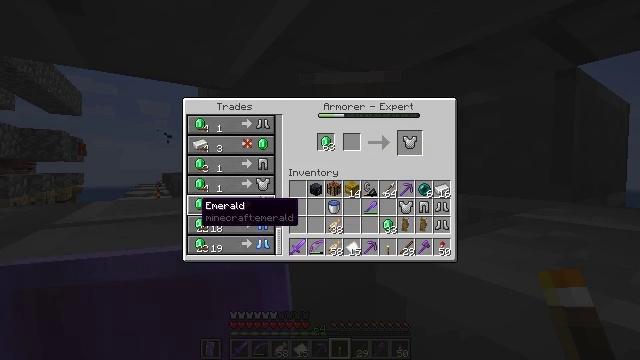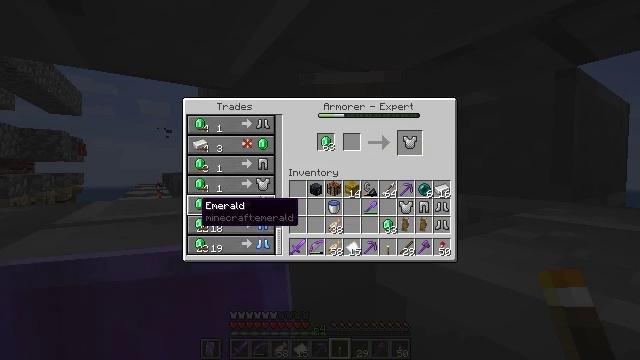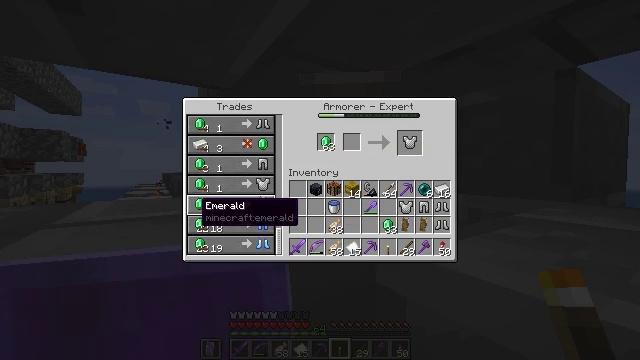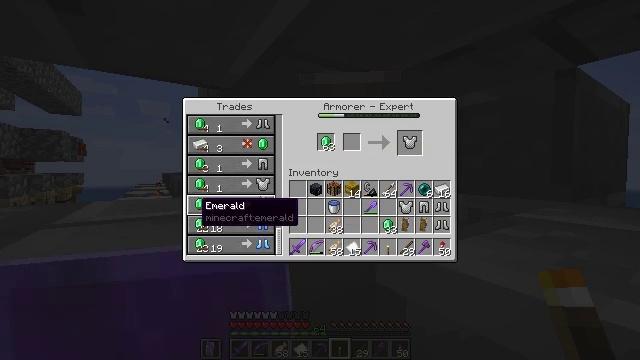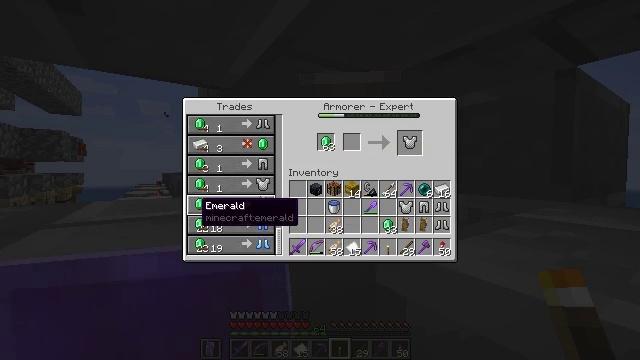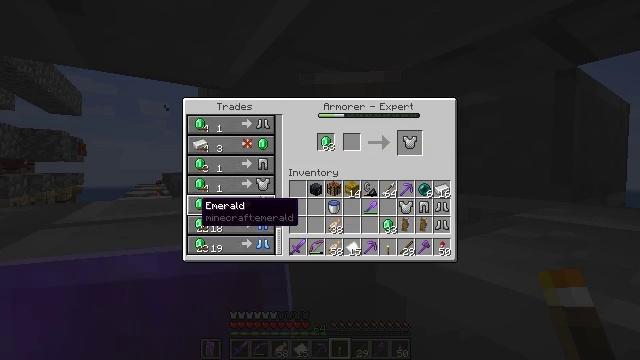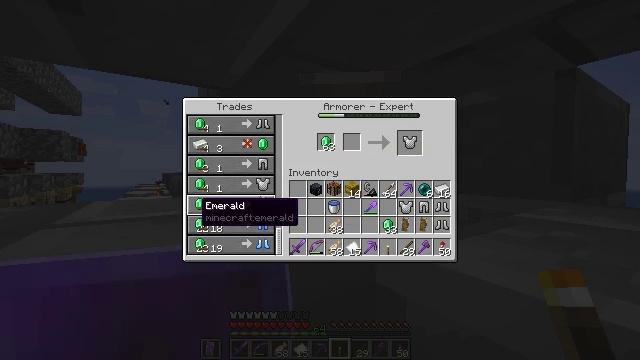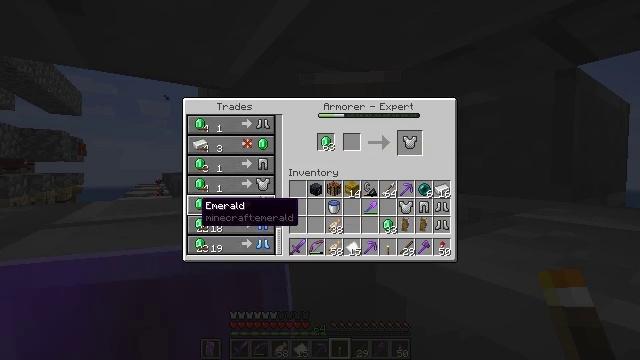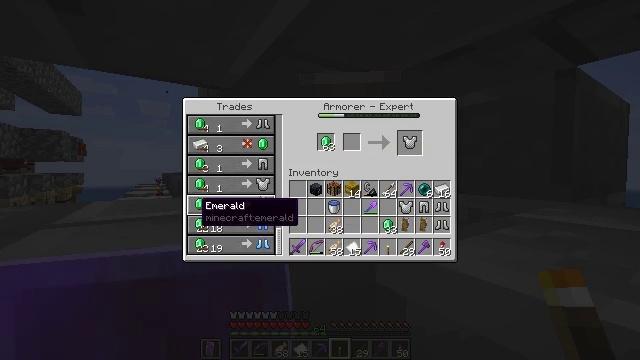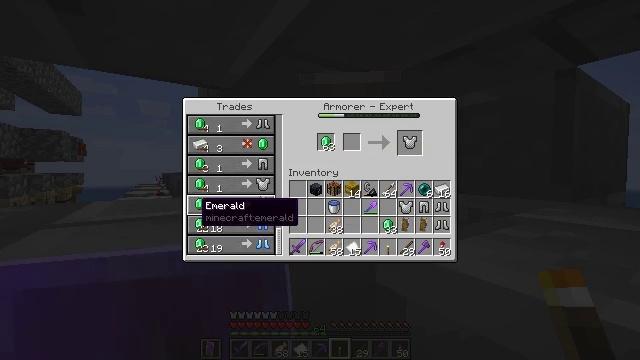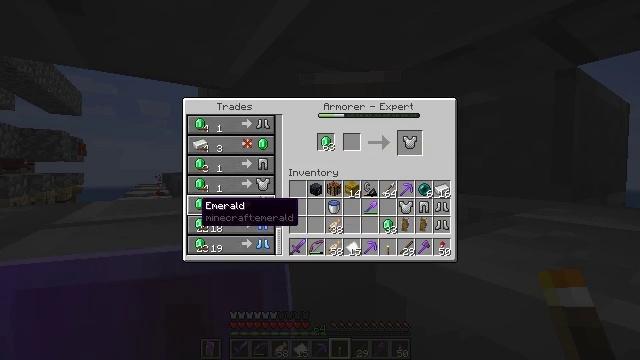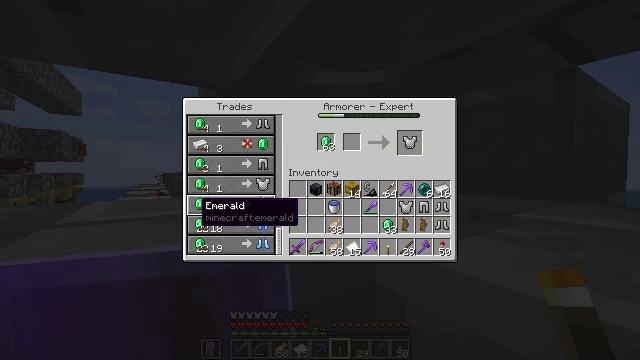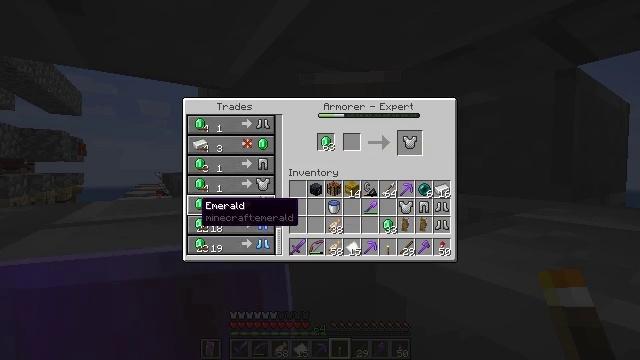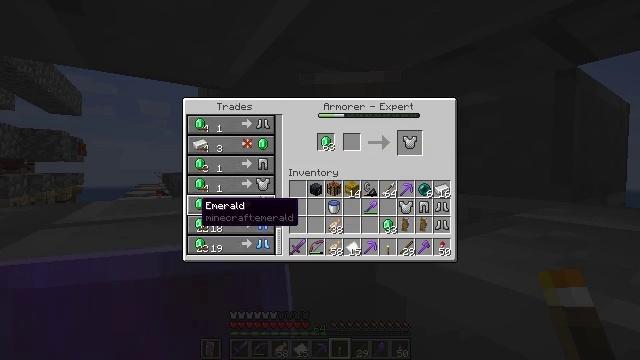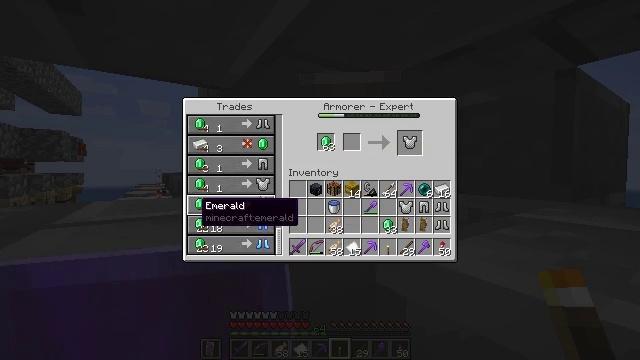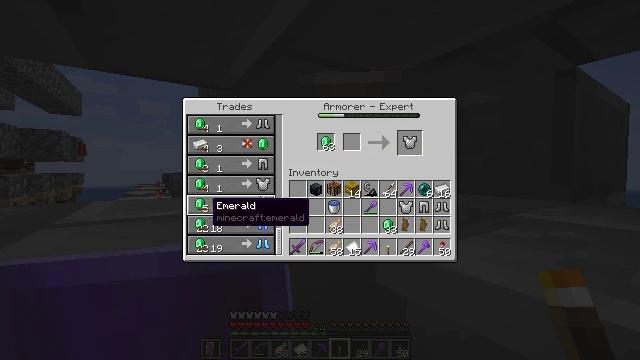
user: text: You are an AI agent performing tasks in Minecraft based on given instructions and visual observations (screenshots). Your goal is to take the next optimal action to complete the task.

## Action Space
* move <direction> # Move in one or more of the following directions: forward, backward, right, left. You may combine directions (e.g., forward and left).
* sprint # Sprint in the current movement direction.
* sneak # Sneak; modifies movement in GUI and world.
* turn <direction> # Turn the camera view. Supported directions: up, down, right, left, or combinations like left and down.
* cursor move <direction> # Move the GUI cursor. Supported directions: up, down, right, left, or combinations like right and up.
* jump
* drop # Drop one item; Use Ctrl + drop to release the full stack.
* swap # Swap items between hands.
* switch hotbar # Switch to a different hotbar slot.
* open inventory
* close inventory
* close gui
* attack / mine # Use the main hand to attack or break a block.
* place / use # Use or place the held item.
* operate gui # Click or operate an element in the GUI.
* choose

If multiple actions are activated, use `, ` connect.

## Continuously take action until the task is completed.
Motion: motion action
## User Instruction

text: Make a chainmail chestplate using the appropriate recipe.
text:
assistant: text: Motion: no_op
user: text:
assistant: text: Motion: no_op
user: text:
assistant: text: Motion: no_op
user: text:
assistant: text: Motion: no_op
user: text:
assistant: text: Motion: no_op
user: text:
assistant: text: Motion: no_op
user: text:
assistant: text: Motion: no_op
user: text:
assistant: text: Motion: no_op
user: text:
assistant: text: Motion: no_op
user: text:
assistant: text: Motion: no_op
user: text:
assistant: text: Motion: no_op
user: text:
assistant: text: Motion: no_op
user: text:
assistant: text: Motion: no_op
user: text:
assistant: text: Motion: no_op
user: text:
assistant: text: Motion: turn right
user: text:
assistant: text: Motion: turn right
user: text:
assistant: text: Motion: turn right
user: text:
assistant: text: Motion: no_op
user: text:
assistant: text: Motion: no_op
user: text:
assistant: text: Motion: no_op
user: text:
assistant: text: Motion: no_op
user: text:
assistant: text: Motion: no_op
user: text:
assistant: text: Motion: no_op
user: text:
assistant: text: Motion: no_op
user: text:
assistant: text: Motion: no_op
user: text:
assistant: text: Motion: no_op
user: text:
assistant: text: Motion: no_op
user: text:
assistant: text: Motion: no_op
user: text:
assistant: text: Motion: no_op
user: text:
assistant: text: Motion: no_op